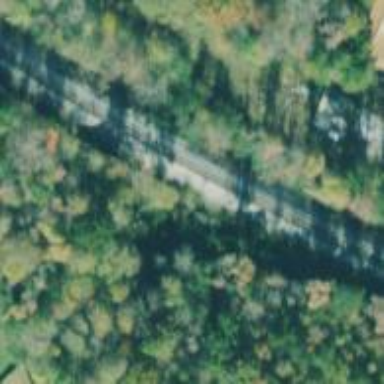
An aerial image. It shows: Railway track.